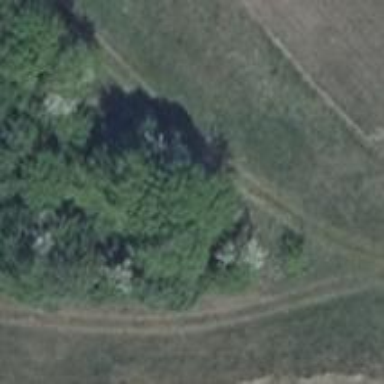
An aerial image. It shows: Grassy track with grade 5 track type.